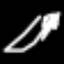
Label: frog